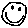
Label: smiley face